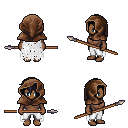
a pixel art fantasy rpg character, female body template, human, dark skin, white tattered cape, white pants, raven short bangs hairstyle, cloth hood, spear, four views (front, back, left, right), 2x2 character sprite sheet, small pixel art, hard edges, no anti-aliasing